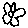
Label: flower